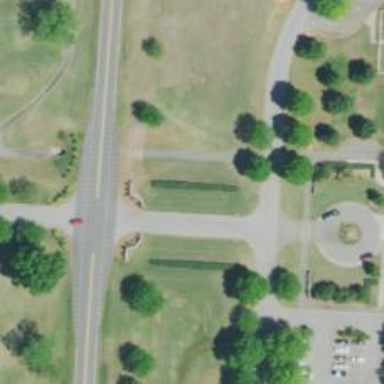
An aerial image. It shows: Path for golf carts.